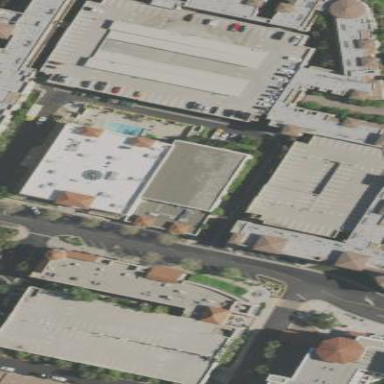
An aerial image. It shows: Building used as fitness center.